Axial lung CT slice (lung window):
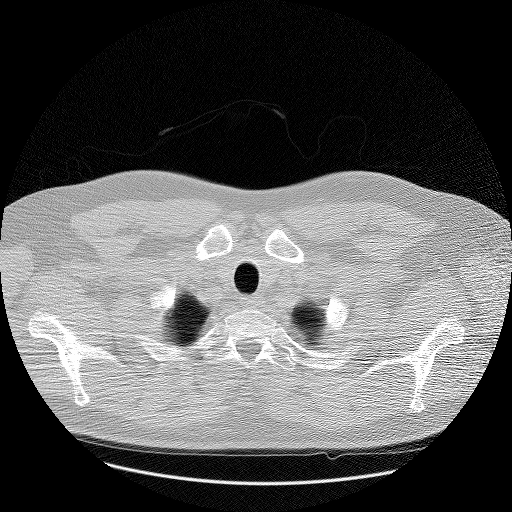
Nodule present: no